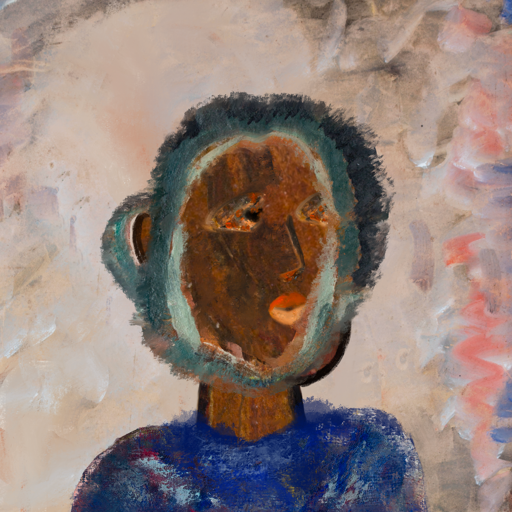
Background: Roy_Bahadur, Head And Neck Side: Mosgoul, Face Side: Gypsy_Queen, Bust: Irani, Hair Side: Boggyland, Head Accessory: Blank, Second Necklace: Blank, Necklace: Blank, Baby: Blank